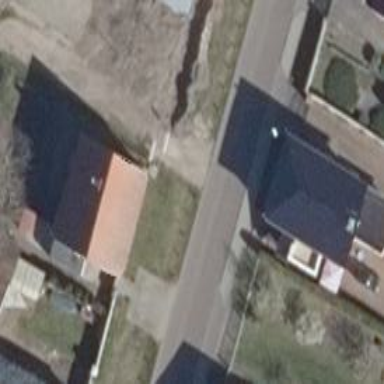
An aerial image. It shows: Residential road with asphalt surface.